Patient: sex M, age 31
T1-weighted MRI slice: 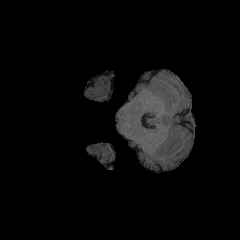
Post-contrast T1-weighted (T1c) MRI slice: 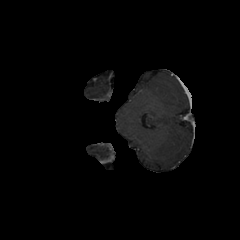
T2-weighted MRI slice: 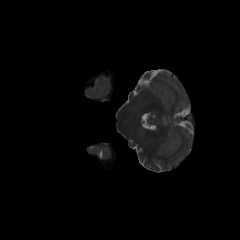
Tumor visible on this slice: no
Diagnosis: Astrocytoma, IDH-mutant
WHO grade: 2